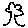
Label: tree